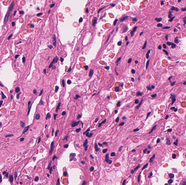
Tumor epithelial tissue: no
Tumor-associated stroma tissue: no
Normal tissue: yes